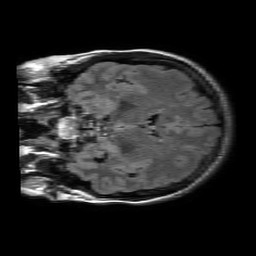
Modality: FLAIR
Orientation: coronal
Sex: female
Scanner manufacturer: philips
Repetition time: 11 s
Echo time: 0.125 s